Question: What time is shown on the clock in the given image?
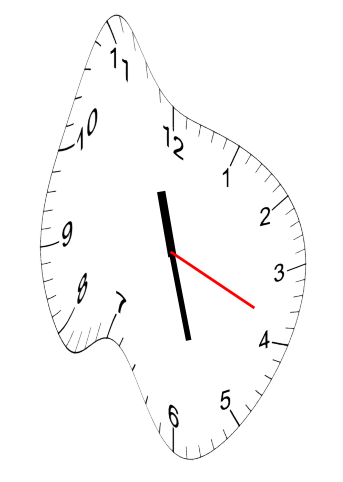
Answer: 11:27:19